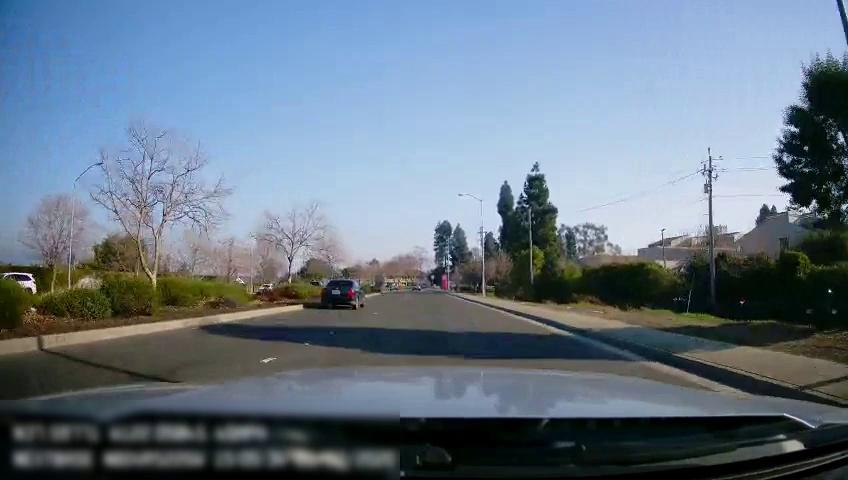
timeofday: Day
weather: Sunny
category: Drivable Space
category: Vehicles | SUV
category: Vehicles | Car
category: Vehicles | SUV
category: Lanes | Current Lane